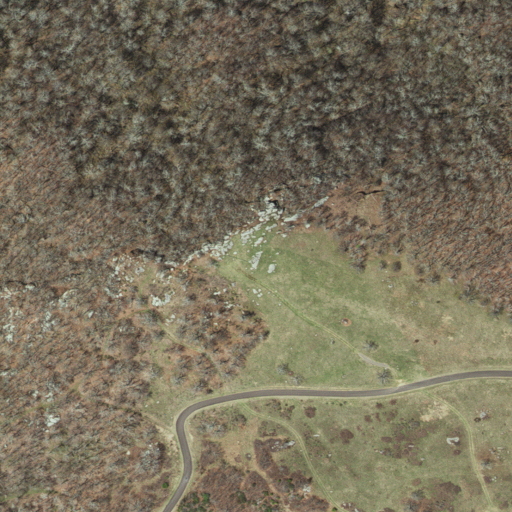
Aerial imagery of mountain in Virginia named The Pinnacle containing deciduous forest, mixed forest, shrub, and open development